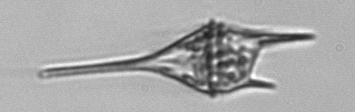
Label: Tripos_lineatus